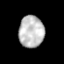
Tissue: prostate
Cell type: T cells
Senescence score: 0.279
Nuclear area (px): 780
Mean DAPI intensity: 190.595